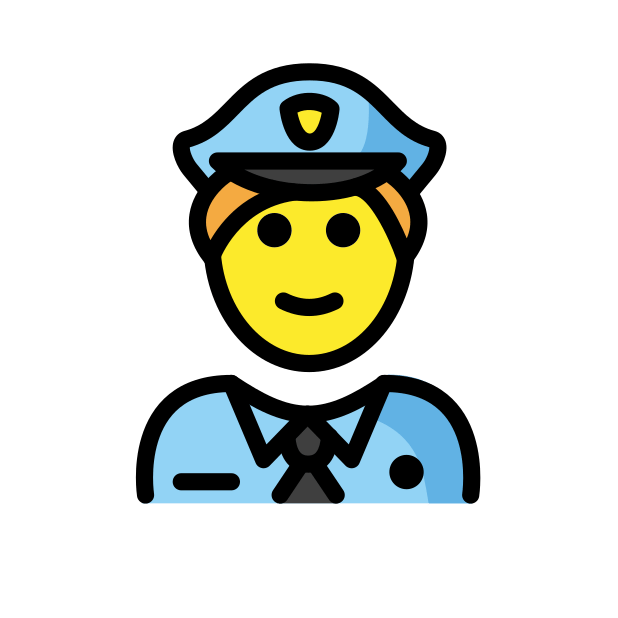
Emoji: 👮
Name: police officer
Unicode: 0x1f46e